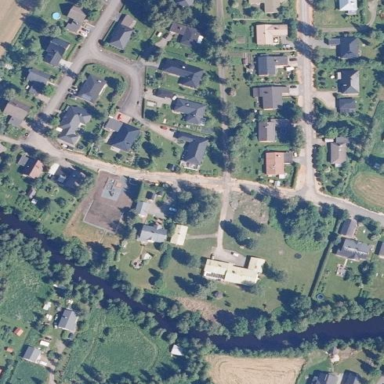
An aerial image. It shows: Residential area.